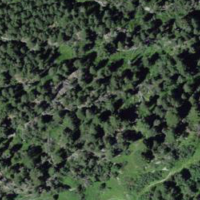
EUNIS habitat code: 43
Species observed at this site:
Vanessa atalanta